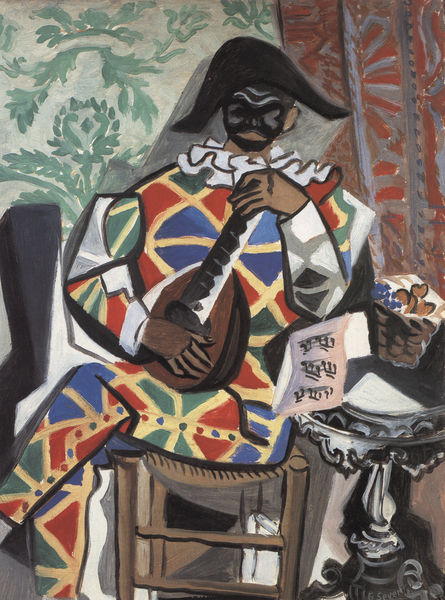
Titel: Arlecchino con mandolino
Künstler: Gino Severini
Standort: Roma
Institution: (Privatsammlung)
Schlagwörter: blau, gelb, grün, braun, bunt, hut, stuhl, tisch, rot, mütze, vorhang, kostüm, stoff, musik, schminke, früchte, noten, tapete, korb, maske, clown, picasso, laute, mandoline, harlekin, grundfarben